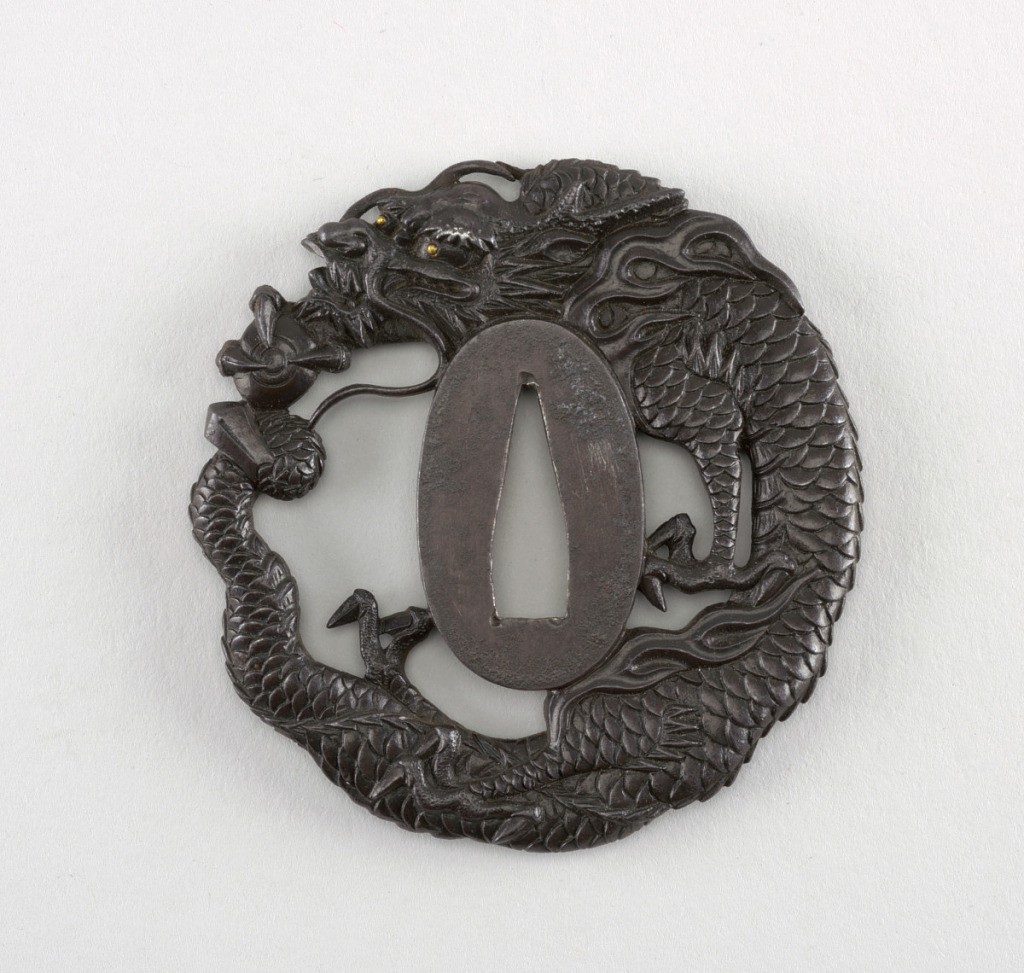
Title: Tsuba
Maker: Kinai school, Japan
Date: early 18th century
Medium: Iron
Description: This tetsu (iron) tsuba is naga maru gata (round) in shape. It has sukashi marubori (round openwork carving) in the form of a dragon and jewel. Surrounding the central nakago-ana, the opening through which the sword passes, is the seppadai, a flat oval area that is migaki (burnished).